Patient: sex F, age 59
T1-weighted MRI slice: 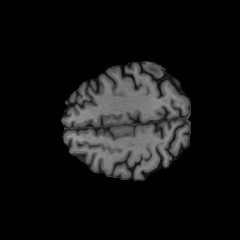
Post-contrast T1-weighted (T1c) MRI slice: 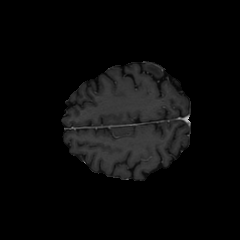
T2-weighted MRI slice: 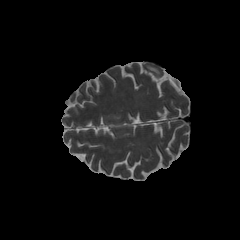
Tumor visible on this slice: yes
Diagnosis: Glioblastoma, IDH-wildtype
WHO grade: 4